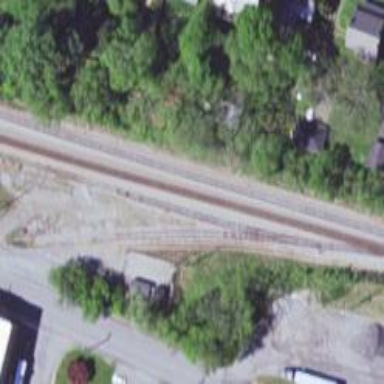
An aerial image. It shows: Abandoned railway.